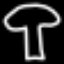
Label: mushroom